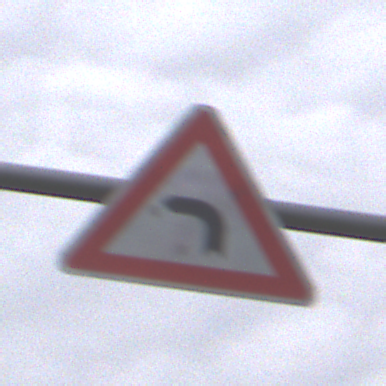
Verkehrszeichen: KurveLinks
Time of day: Midday
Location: Outdoor (Suburban)
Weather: Overcast
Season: NotSpecified
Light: Natural